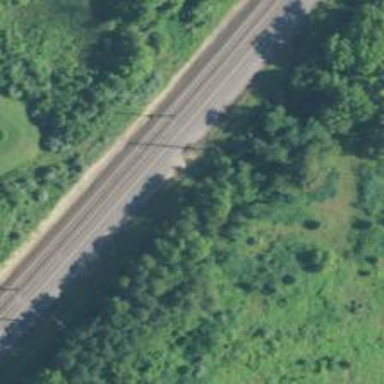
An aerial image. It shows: Railway track with contact lines for electrification.